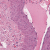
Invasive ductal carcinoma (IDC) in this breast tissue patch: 0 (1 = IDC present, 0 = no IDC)